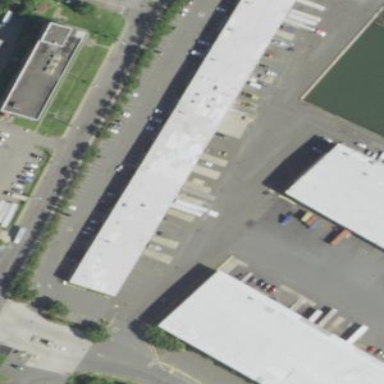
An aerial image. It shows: Warehouse building.